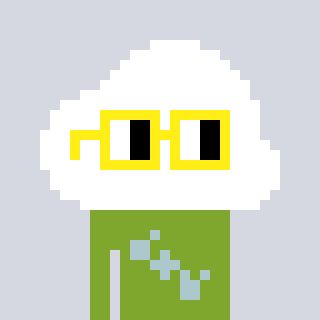
a pixel art character with square yellow glasses, a cloud-shaped head and a slimegreen-colored body on a cool background